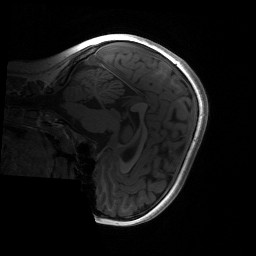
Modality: T1w
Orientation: sagittal
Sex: female
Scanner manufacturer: siemens
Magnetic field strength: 3 T
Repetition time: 1.9 s
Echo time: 0.00243 s